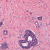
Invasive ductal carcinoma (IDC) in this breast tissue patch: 1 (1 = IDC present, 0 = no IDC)